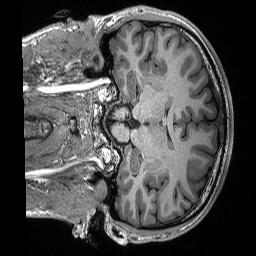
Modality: T1w
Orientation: coronal
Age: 19
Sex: male
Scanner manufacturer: siemens
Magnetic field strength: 3 T
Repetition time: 2.3 s
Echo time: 0.00298 s